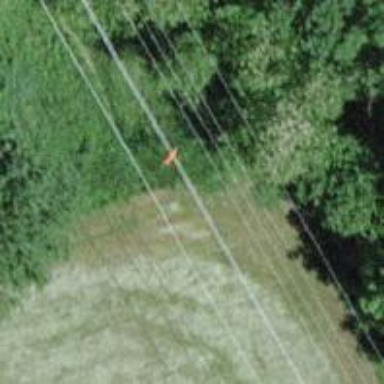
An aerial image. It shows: Pole with roofed pipeline marker.